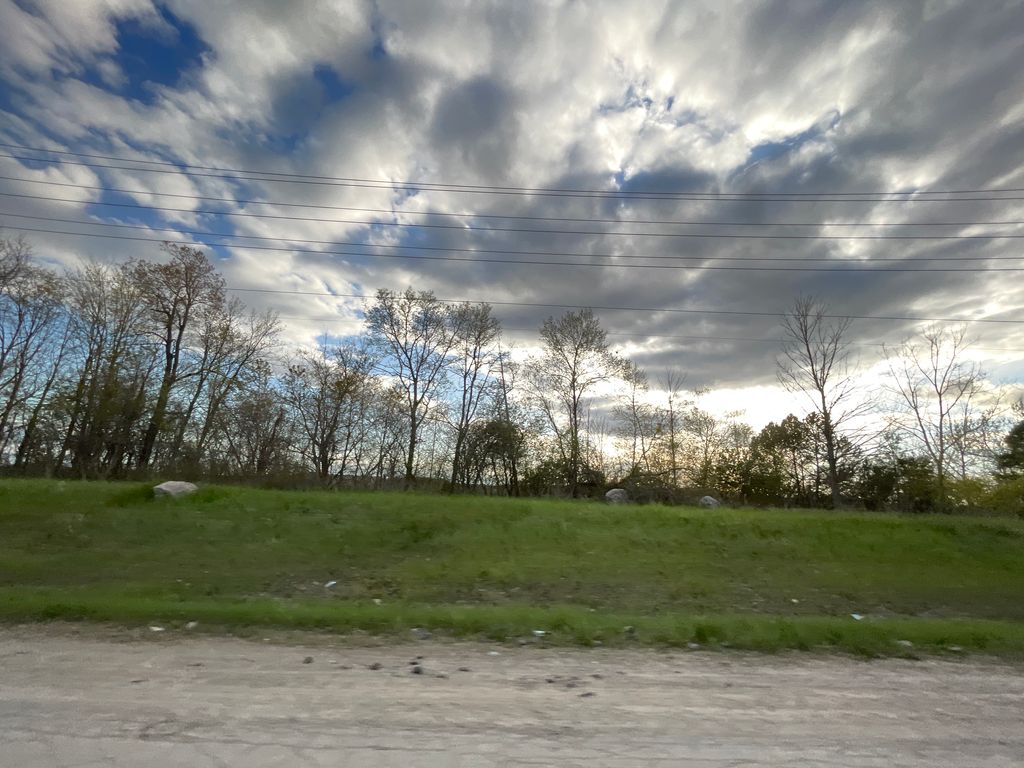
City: kitchener-waterloo